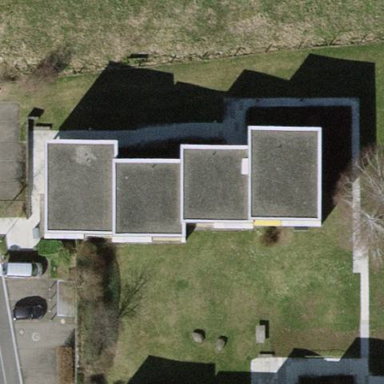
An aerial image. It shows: Apartment building with flat roof.